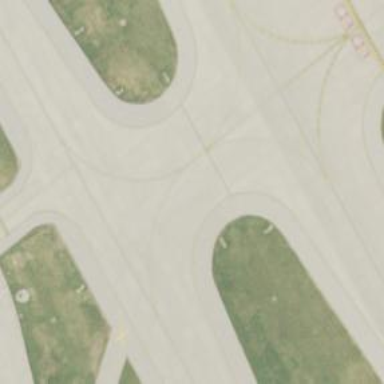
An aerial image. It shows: View of taxiway at the airport.